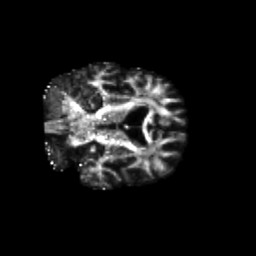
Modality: FA
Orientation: coronal
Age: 59
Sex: male
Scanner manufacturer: siemens
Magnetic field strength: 3 T
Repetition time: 4.71 s
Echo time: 0.0906 s